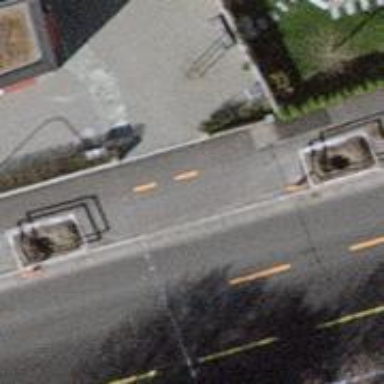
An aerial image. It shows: Unmarked crossing with traffic calming table on the road.